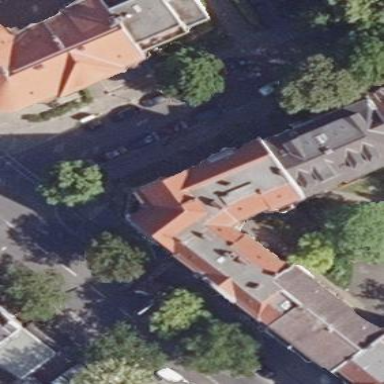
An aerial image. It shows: Image showing building with apartments.